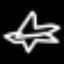
Label: airplane